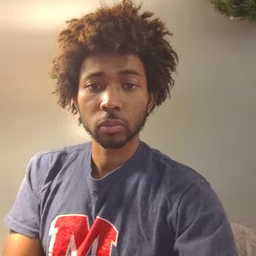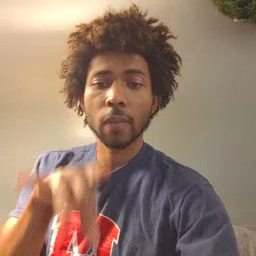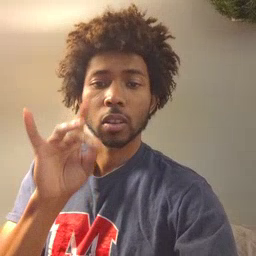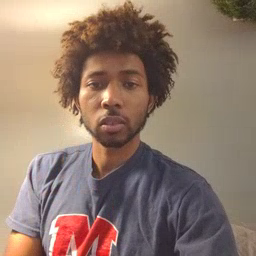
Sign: find